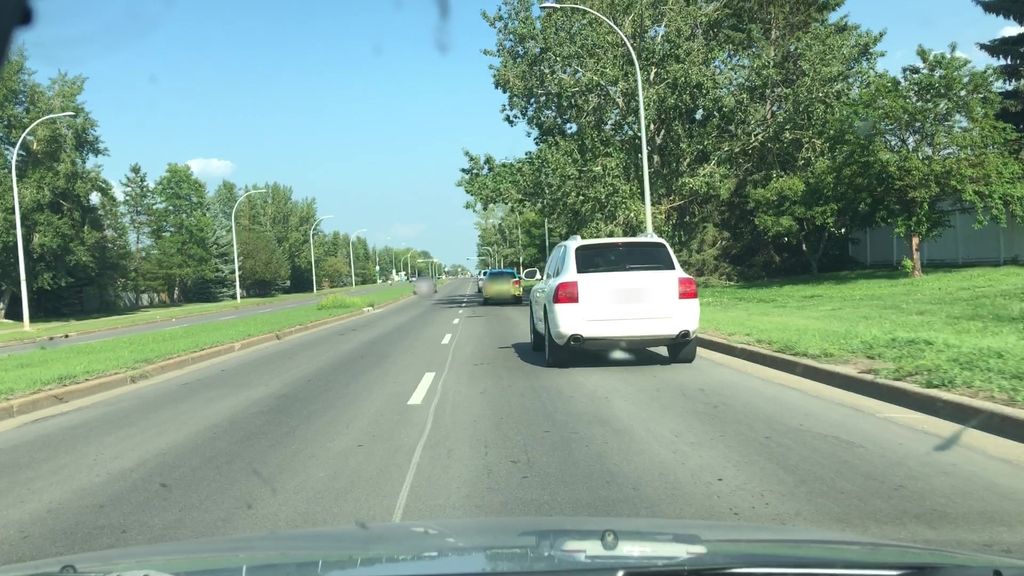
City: edmonton